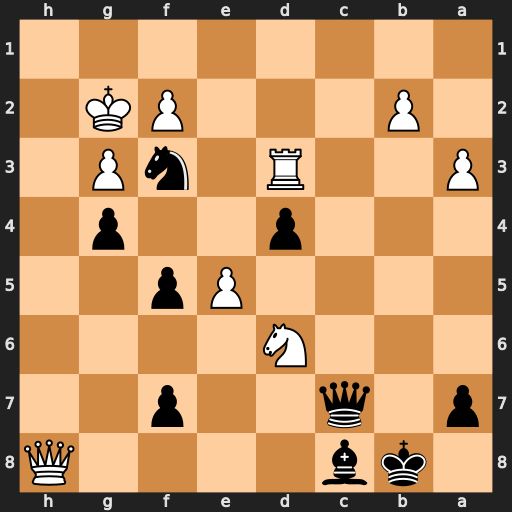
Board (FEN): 1kb4Q/p1q2p2/3N4/4Pp2/3p2p1/P2R1nP1/1P3PK1/8
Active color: b
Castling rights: -
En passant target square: -
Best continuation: Ne1+ Kh2 Nxd3 e6 fxe6